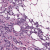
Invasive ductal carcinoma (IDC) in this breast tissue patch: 1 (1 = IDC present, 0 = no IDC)